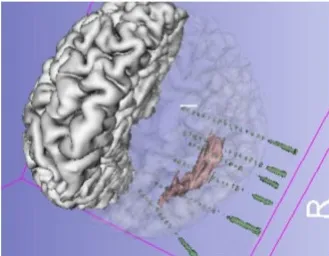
(B) Reconstruction of electrodes superimposed on GMNH.
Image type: radiology (ct)